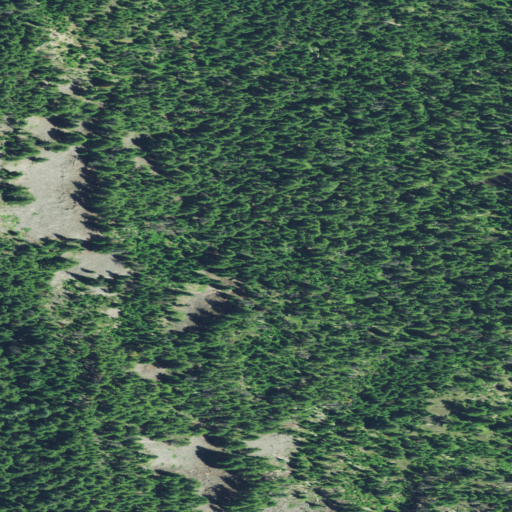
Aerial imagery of mountain in Oregon named Mount Mitchell containing evergreen forest and shrub